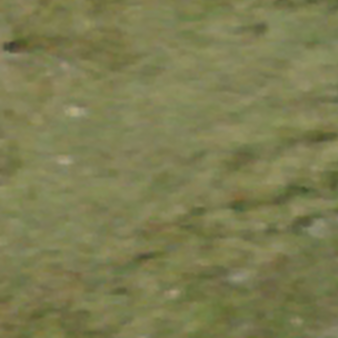
Label: other